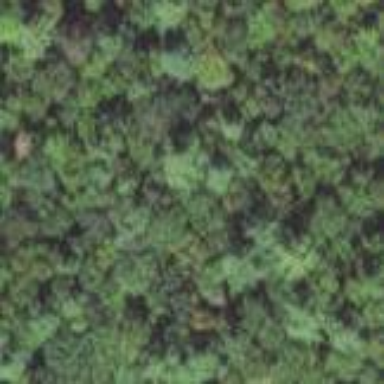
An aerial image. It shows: Mixed leaf woodland.